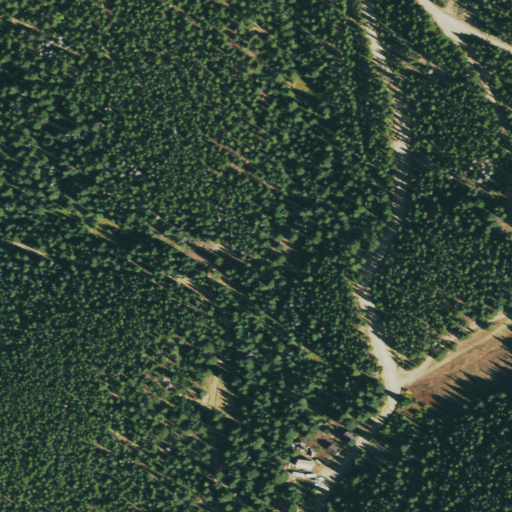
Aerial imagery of valley in Colorado named Whites Gulch containing evergreen forest, grassland, and open development